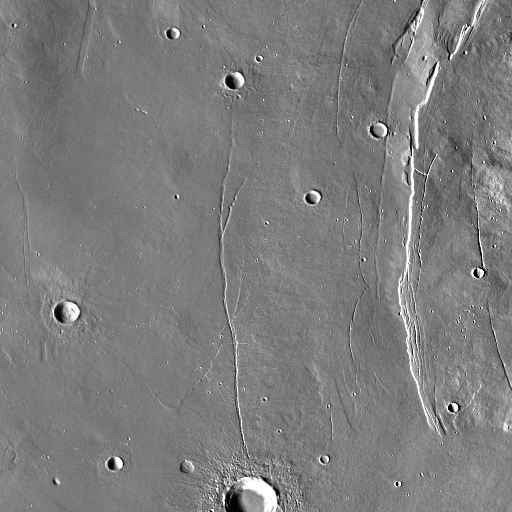
Crater classes present: Background, Other, Layered